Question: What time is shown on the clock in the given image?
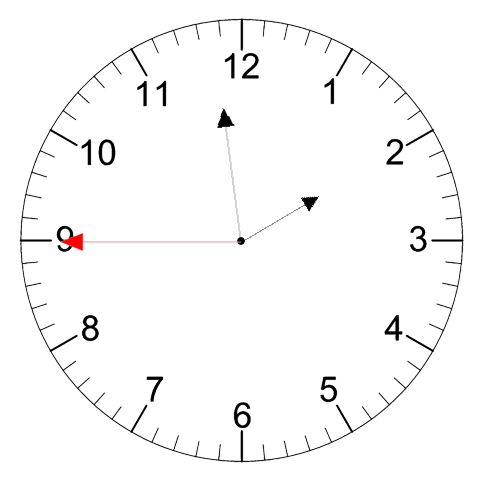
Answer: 01:58:45